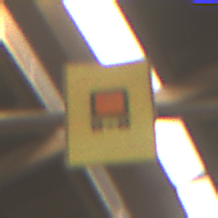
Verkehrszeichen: KennzeichnungspflichtigeFahrzeugeGefaehrlicheGueterOhnePfeilsymbol
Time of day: NotSpecified
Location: Indoor (Urban)
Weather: NotSpecified
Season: NotSpecified
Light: Artificial